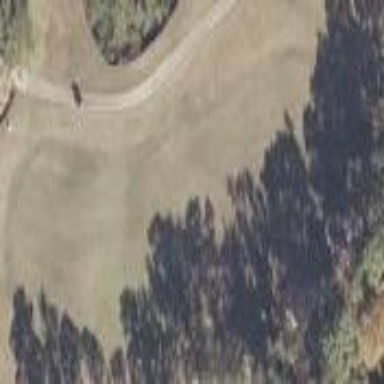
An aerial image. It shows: Grassy area designated as golf fairway.